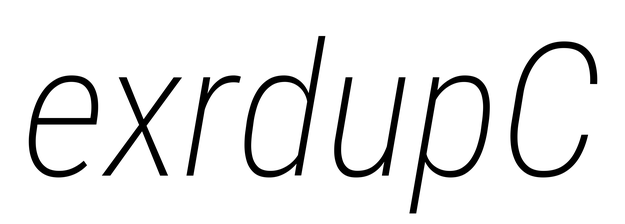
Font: Roboto-Italic_Condensed_ExtraLight_Italic